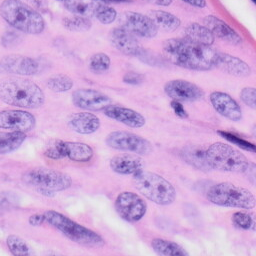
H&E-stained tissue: Skin